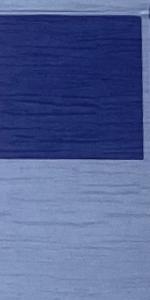
Label: Empty